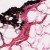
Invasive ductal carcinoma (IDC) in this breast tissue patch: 0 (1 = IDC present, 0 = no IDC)